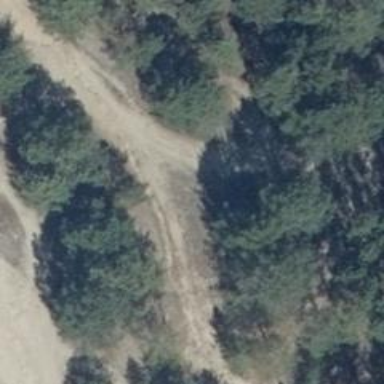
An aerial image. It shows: Sandy path.